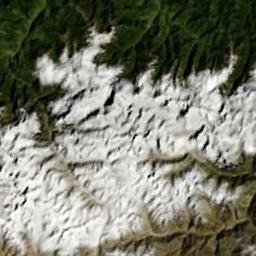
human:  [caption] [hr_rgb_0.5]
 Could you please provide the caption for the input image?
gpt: The snowberg is covered with glaciers and vegetation and the snowberg also is partly exposed .

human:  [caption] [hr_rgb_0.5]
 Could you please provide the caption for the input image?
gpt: The snow berg is consist of bare land and white snow .

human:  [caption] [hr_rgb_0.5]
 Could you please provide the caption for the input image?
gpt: The snow on the snowy mountains is distributed at the junction of brown and green mountains .

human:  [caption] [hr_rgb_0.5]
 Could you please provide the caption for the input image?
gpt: There is a lot of snow on the snowberg .

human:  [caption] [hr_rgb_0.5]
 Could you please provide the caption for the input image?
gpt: There are much snow and some green land on the snowberg .